Question: I'm using OpenGL to develop a 2D game. and I'm trying to map a texture around a circle, as shown on image below. I have noticed that many games have used this technique because it can save the size of texture resources.
But I don't know which texture mapping technique it used. Any suggestions?

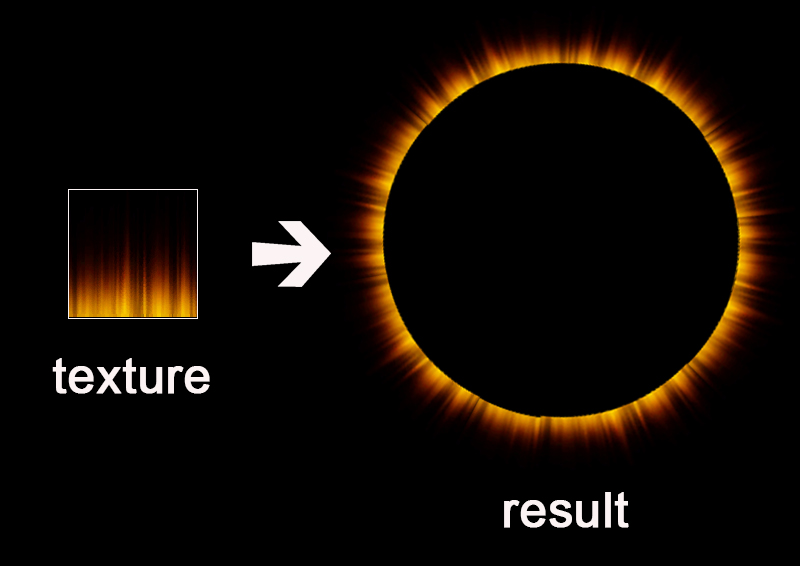
Answer: Just like pointed out by genpfault.
Create a bunch of Quads along two circles. Set their UV coordinates A, B, C, D like shown in the picture. To get the point C, just add the distance h to the Vector Center -> B
PS: you will need a lot more quads then i drew